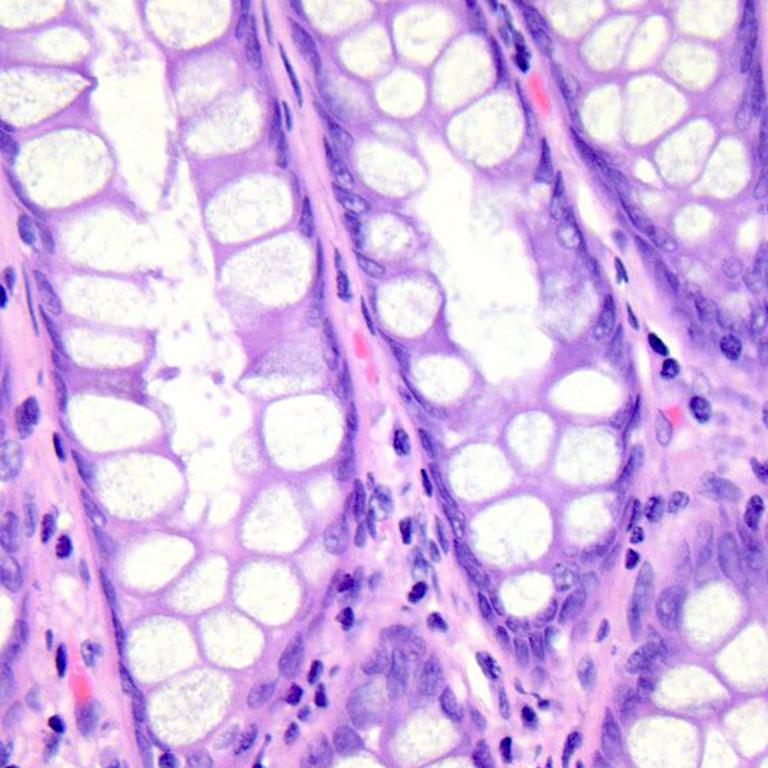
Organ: colon
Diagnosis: benign